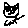
Label: cat